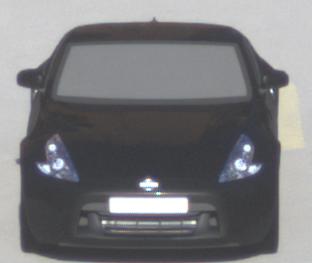
Make: Nissan
Model: 370Z Coupé
Detailed model: 370Z (Z34) Coupé
Model produced from: 2009/12
Model produced until: 2013/03
Doors: 3
Color: black
Road condition: dry road
Daytime: morning or afternoon
Contrast: high contrast